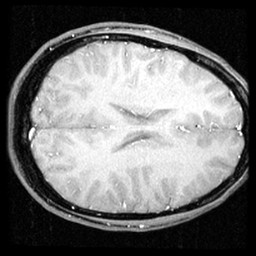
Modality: inplaneT1
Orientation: axial
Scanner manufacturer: ge
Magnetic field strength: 3 T
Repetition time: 0.2 s
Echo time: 0.0036 s